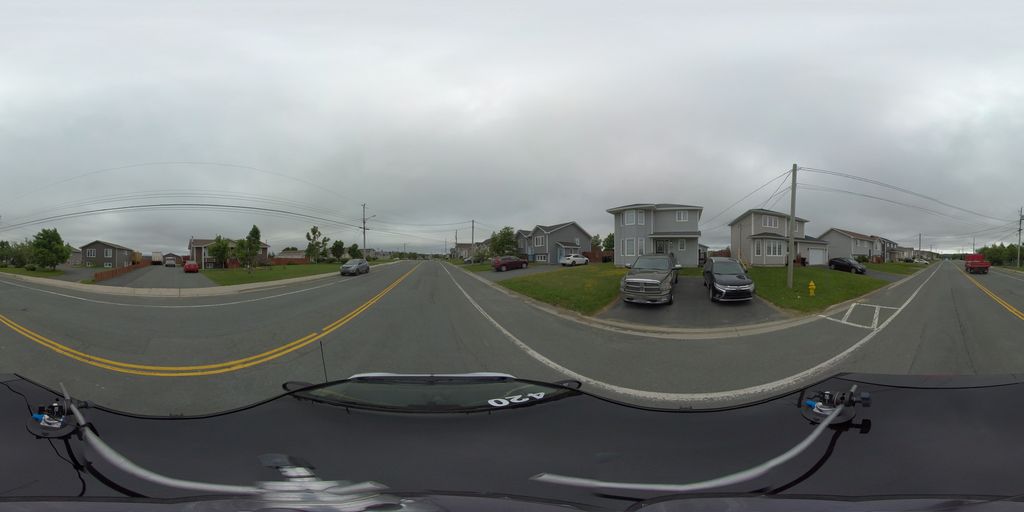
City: st_johns